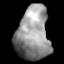
Tissue: lung
Cell type: Myeloid cells
Senescence score: 0.2055
Nuclear area (px): 1719
Mean DAPI intensity: 147.295